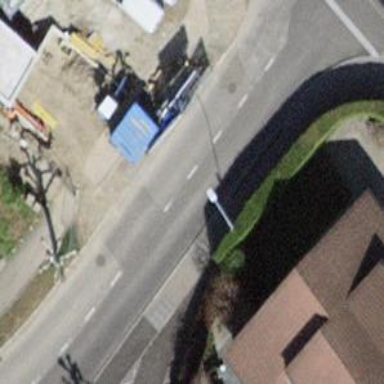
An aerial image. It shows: Kerb with raised edge.